Aerial crown-view tile of a tropical tree (Barro Colorado Island, Panama), acquired 20240611:
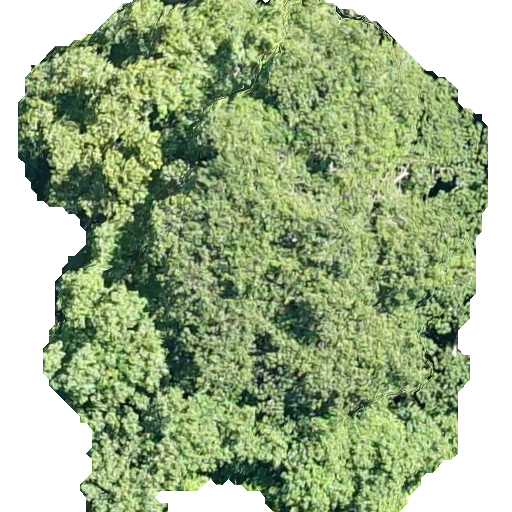
Species: Sterculia apetala
GBIF accepted scientific name: Sterculia apetala
Crown area: 319.292 m²